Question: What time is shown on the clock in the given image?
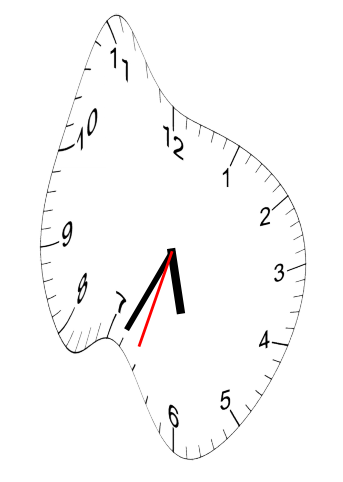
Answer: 05:34:33